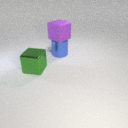
large blue metal cylinder below large purple rubber cube